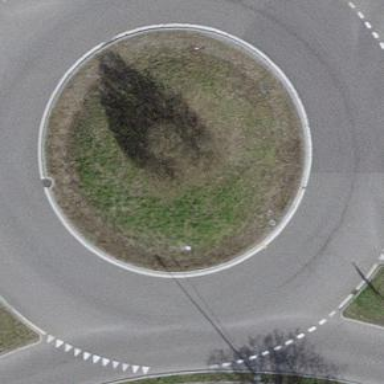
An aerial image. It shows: Secondary road around roundabout.